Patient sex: F
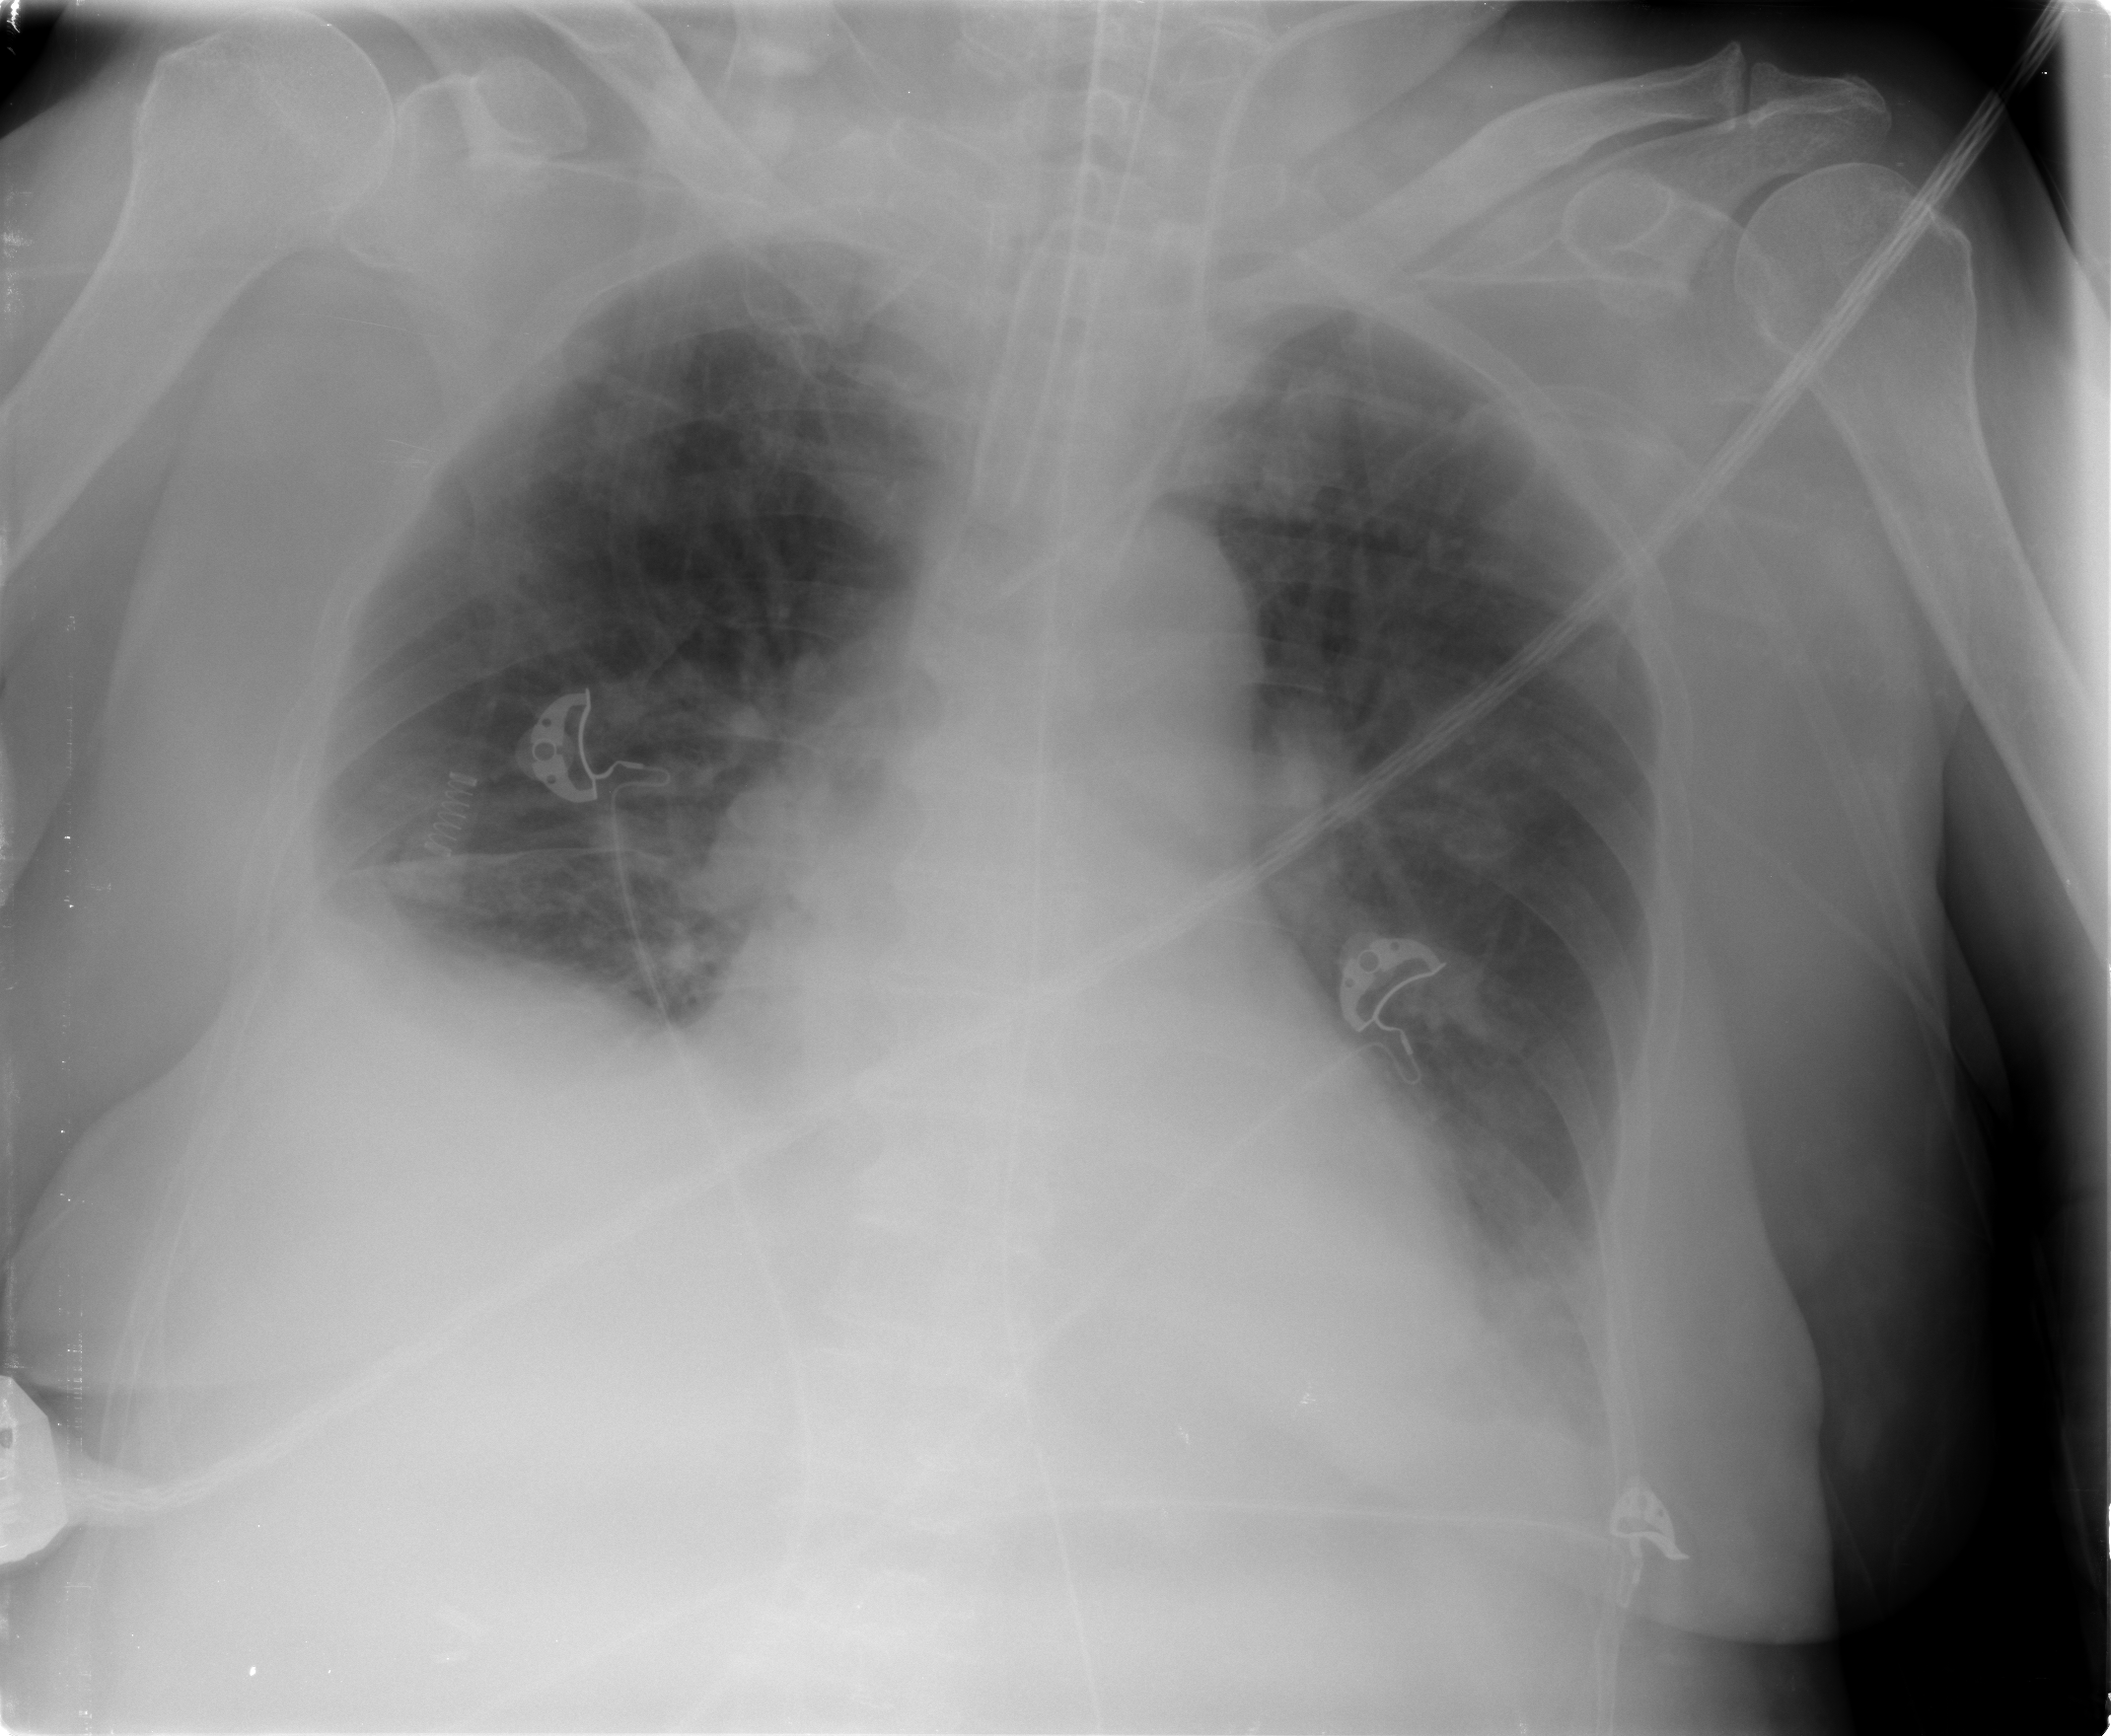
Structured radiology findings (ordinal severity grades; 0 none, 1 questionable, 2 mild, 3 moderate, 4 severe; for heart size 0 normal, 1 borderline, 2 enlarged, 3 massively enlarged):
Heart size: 0
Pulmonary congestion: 2
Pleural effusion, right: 2
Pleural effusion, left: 2
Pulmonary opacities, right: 2
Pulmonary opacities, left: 1
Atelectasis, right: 2
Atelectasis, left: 2